Interaction volume radius: 10 \u00c5
Interaction volume height: 15 \u00c5
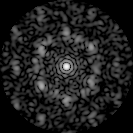
Disorder parameter: 0.6484